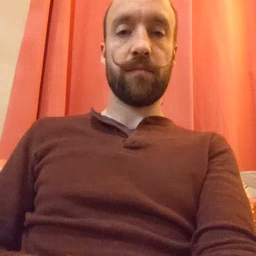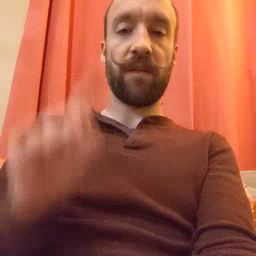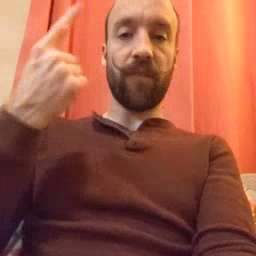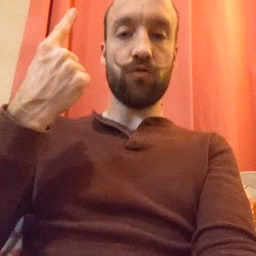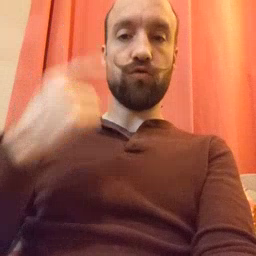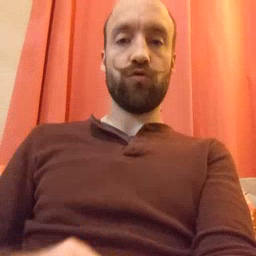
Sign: first